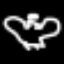
Label: angel